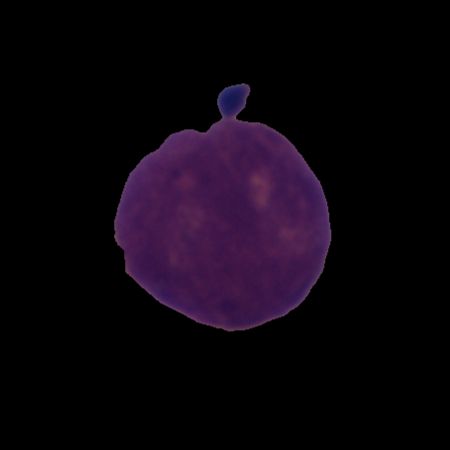
Label: cancer